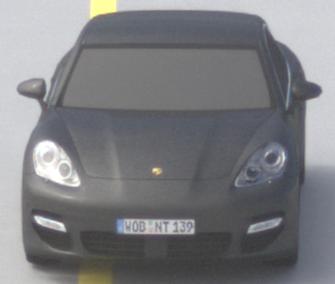
Make: Porsche
Model: Panamera
Detailed model: Panamera (970)
Model produced from: 2010/05
Model produced until: 2013/04
Doors: 5
Color: gray
Road condition: dry road
Daytime: midday
Contrast: medium contrast